Question: I need you help with this problem.
Users can vote any number of songs, but I only want to select the . I do not want to select the last 5 votes.

3 users
- - -
I want to get Karls last 5 votes, Roberts last 5 votes and Joannes 3 votes.
Current SQL query:
'''
SELECT songs.genre, songs.title, songs.band, COUNT(*) AS anzahlVotes, users.name
FROM T_Songs AS songs
RIGHT JOIN T_Votes AS votes ON songs.P_Song_id = votes.F_Song_id
LEFT JOIN T_Users AS users ON votes.F_User_id = users.P_User_id
WHERE votes.P_Vote_id IN (
SELECT P_Vote_id
FROM T_Votes
GROUP BY F_User_id
HAVING P_Vote_id > MAX(P_Vote_id)-5
);
'''
But this query doesn't return the right vote count.
:
'''
SELECT songs.genre, songs.title, songs.band, COUNT(*) AS anzahlVotes, users.name
FROM T_Songs AS songs
RIGHT JOIN T_Votes AS votes ON songs.P_Song_id = votes.F_Song_id
LEFT JOIN T_Users AS users ON votes.F_User_id = users.P_User_id
WHERE users.nobility_house IS NOT NULL
AND votes.P_Vote_id >= coalesce(
(select votes2.P_Vote_id
from T_Votes votes2
where votes2.F_User_id = votes.F_User_id
order by votes2.P_Vote_id desc
limit 1 offset 4
), 0)
GROUP BY votes.F_User_id
'''
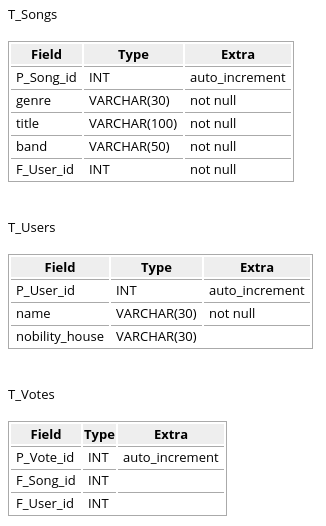
Answer: Assuming "last 5" means the five with the highest ids, you can do:
'''
select v.*
from t_votes v
where v.p_vote_id >= (select v2.p_vote_id
from t_votes v2
where v2.f_user_id = v.f_user_id
order by v2.p_vote_id desc
limit 1 offset 4
);
'''
I'll let you figure out how to bring in the columns from the other tables.
EDIT:
If there are fewer than 5 rows:
'''
select v.*
from t_votes v
where v.p_vote_id >= coalesce( (select v2.p_vote_id
from t_votes v2
where v2.f_user_id = v.f_user_id
order by v2.p_vote_id desc
limit 1 offset 4
), p_vote_id
);
'''